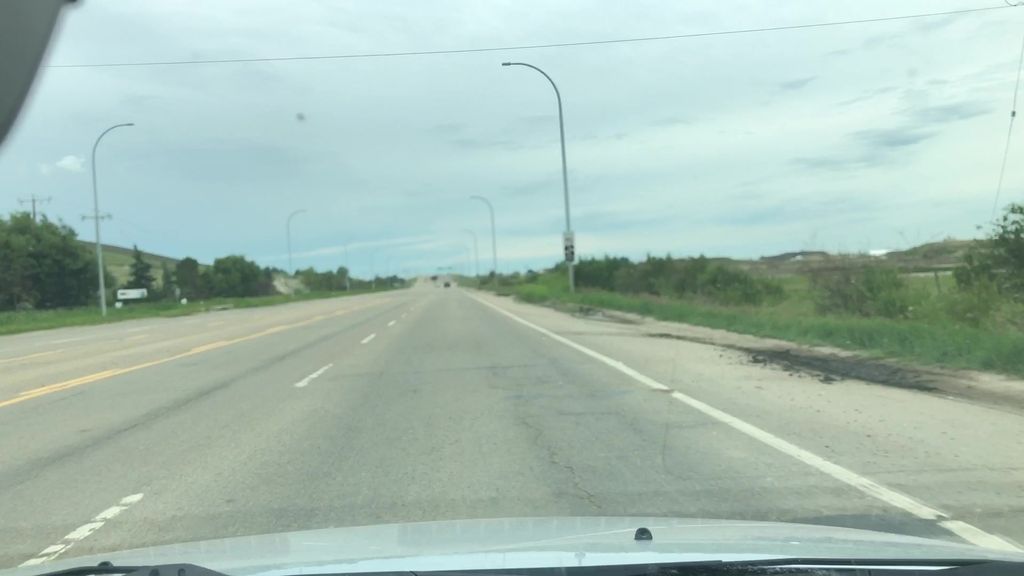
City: edmonton